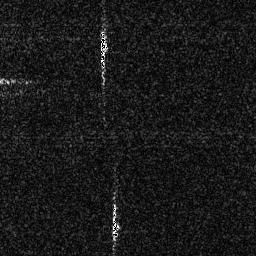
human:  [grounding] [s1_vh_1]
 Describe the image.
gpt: In the satellite image, there is  <ref>1 small ship </ref> <box>[[37, 10, 42, 26, 0]]</box> located at top,  <ref>1 small ship </ref> <box>[[42, 78, 46, 93, 0]]</box> located at bottom.